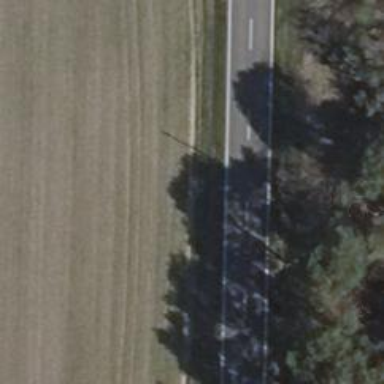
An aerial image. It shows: Secondary road with asphalt surface.